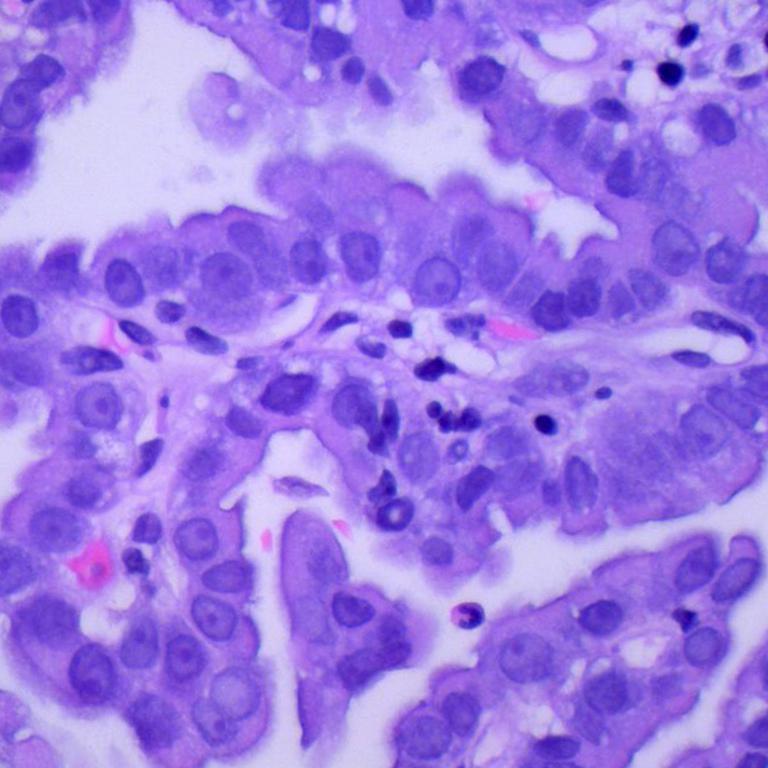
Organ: lung
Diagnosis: adenocarcinomas